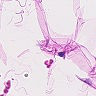
Metastatic tissue present: no